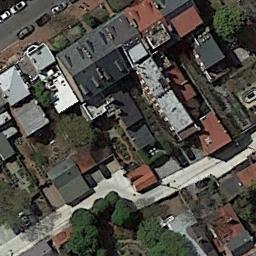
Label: dense_residential